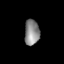
Tissue: lung
Cell type: Smooth muscle cells
Senescence score: 0.6673
Nuclear area (px): 372
Mean DAPI intensity: 137.441